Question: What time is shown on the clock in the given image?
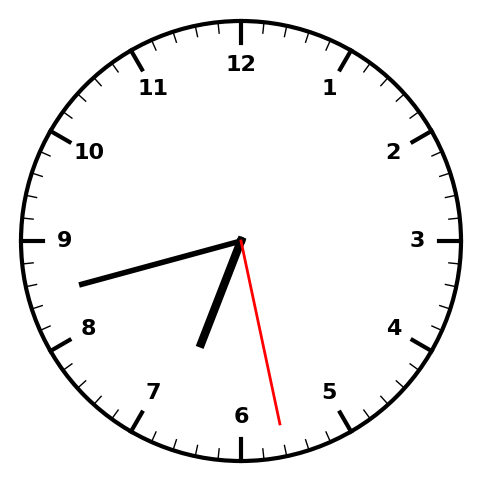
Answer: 06:42:28